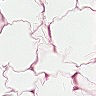
Metastatic tissue present: no